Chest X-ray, PA view. Patient: 67 years old, sex M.
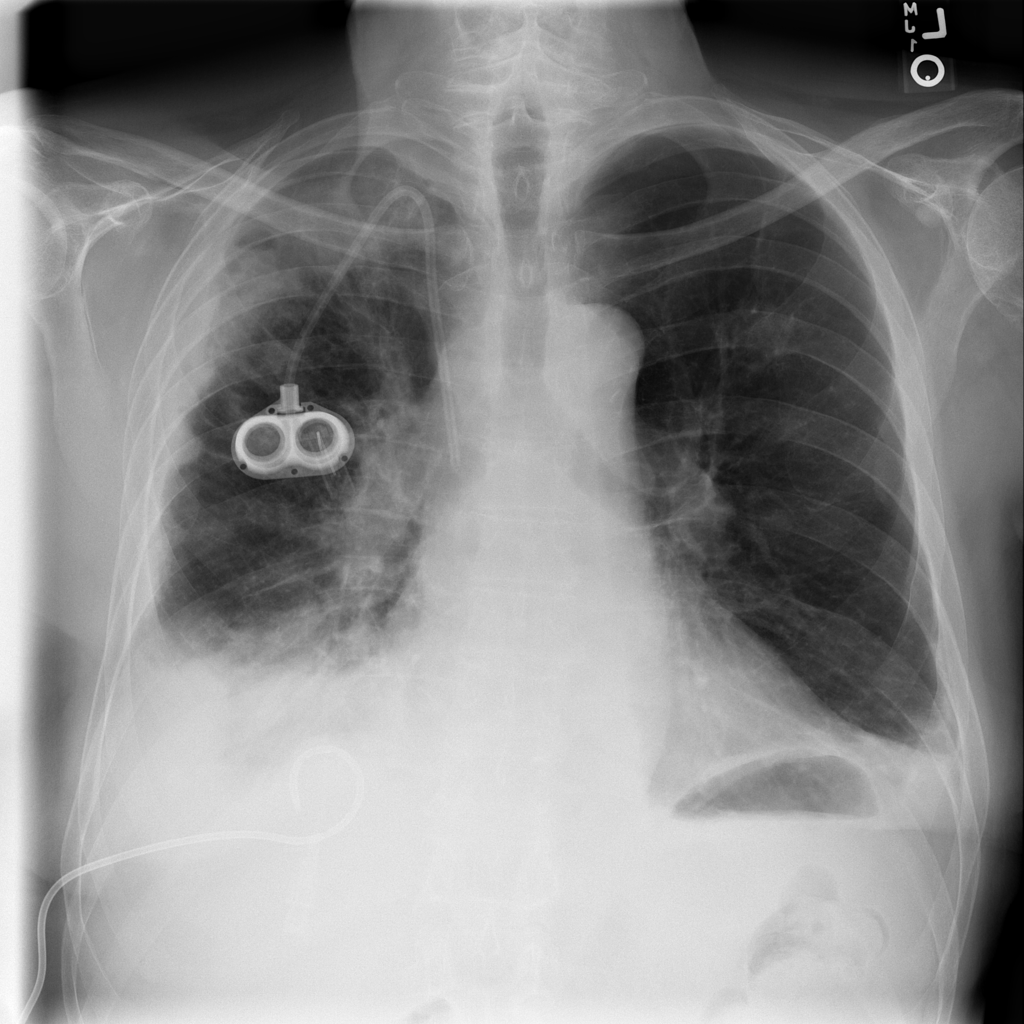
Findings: Mass